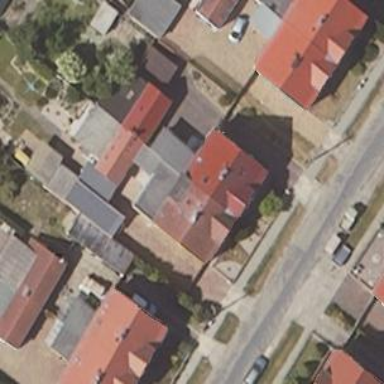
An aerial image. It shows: Semidetached house.